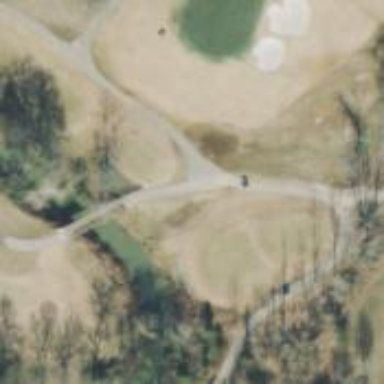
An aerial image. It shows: Path used for both walking and golf.